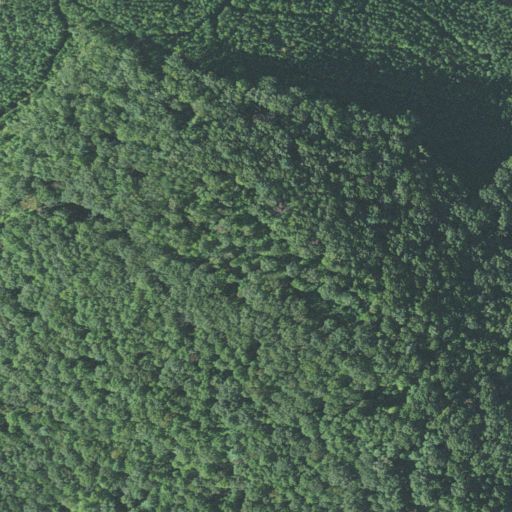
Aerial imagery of mountain in North Carolina named Little Mountain containing deciduous forest, mixed forest, and open development